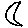
Label: moon